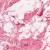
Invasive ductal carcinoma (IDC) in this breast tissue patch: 0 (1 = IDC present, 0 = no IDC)